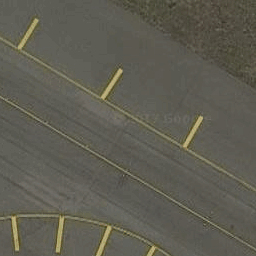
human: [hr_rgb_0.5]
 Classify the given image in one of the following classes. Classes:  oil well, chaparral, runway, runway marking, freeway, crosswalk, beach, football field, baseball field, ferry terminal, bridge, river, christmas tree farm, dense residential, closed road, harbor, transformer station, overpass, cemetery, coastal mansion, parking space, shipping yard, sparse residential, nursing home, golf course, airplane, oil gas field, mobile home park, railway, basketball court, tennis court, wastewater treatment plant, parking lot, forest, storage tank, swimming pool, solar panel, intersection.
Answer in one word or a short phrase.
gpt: runway marking